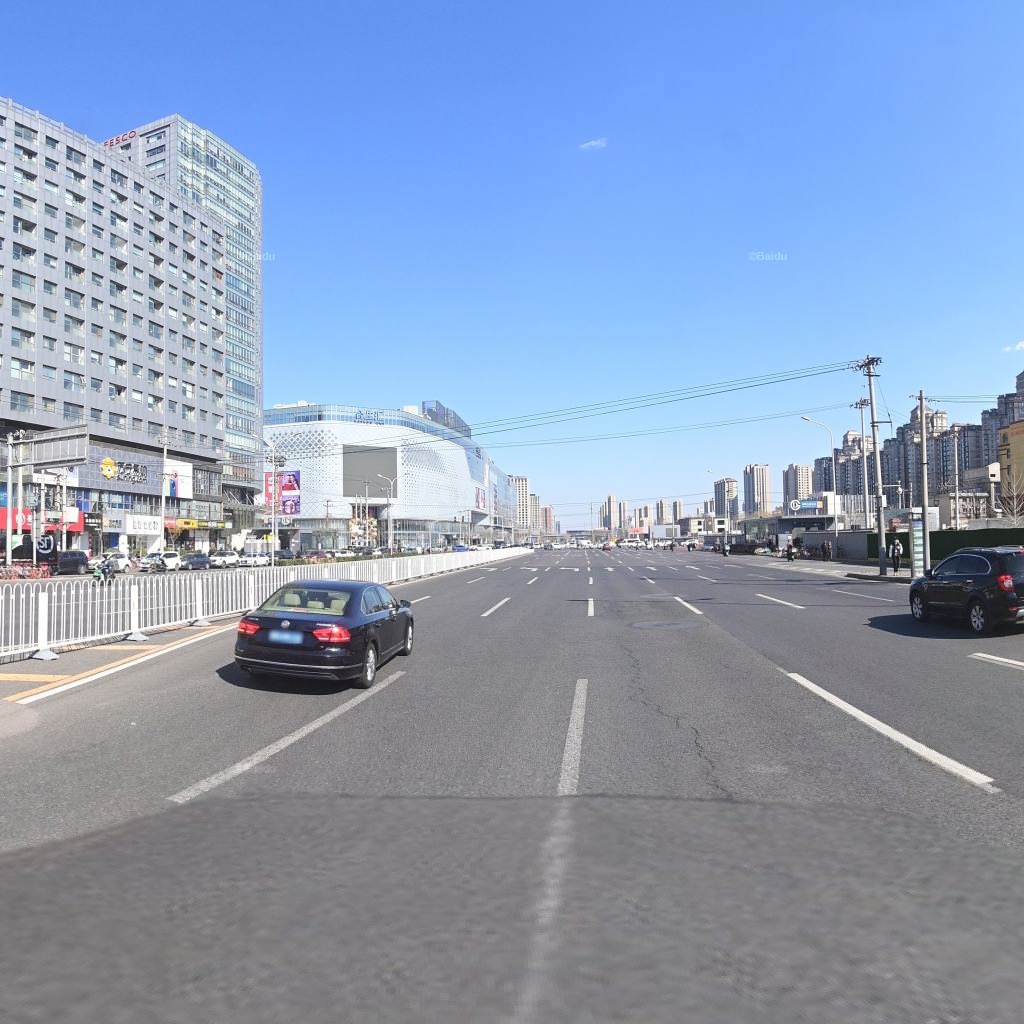
Region: Chaoyang
Road damage annotations: longitudinal crack